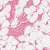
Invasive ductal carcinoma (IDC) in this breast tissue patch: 0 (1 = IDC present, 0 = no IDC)